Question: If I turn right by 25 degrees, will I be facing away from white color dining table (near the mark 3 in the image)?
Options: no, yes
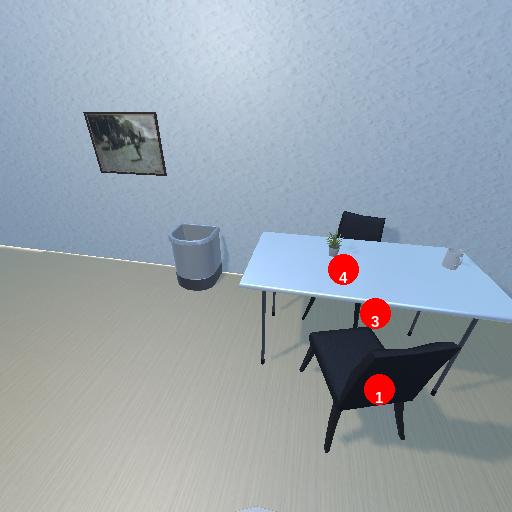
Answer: no